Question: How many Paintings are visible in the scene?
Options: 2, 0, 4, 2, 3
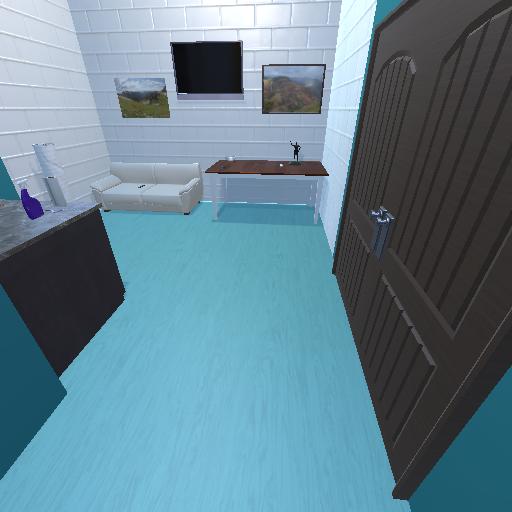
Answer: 2